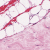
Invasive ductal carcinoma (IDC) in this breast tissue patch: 0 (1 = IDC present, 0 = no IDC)